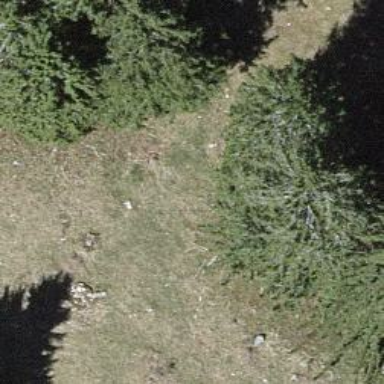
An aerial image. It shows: Forest area with mix of leaf types and cycles.